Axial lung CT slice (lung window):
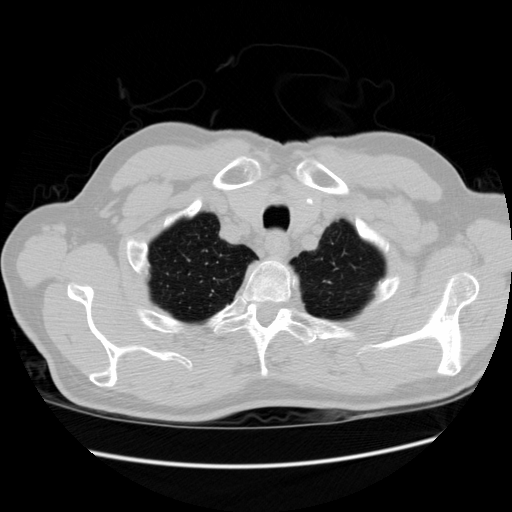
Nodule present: no